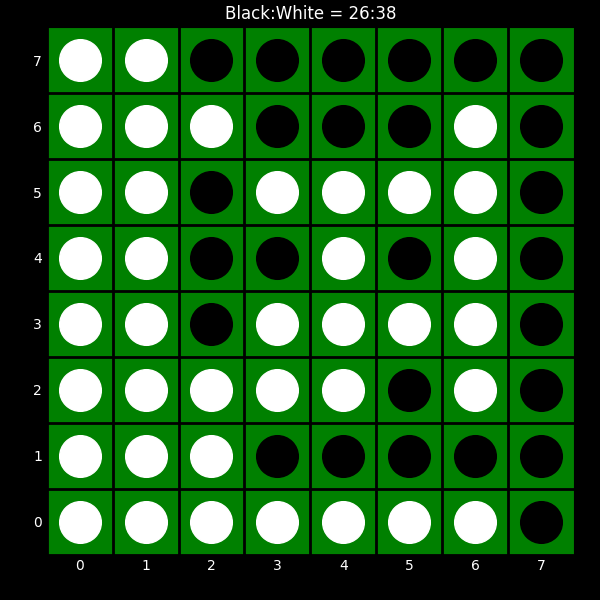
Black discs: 26
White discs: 38